Field crop: maize
Growth stage: 2
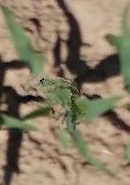
Species: maize